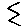
Label: zigzag